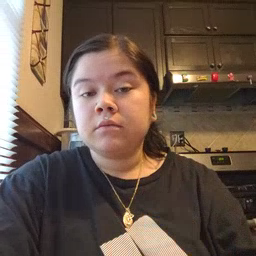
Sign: bee